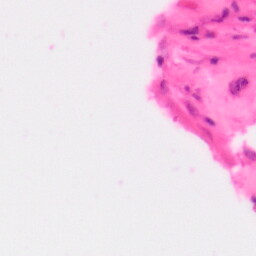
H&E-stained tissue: Colon